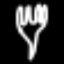
Label: fork